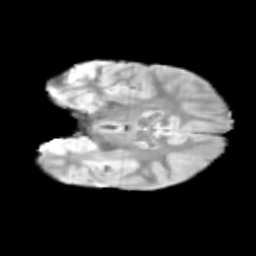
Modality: T2w
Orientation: coronal
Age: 11
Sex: male
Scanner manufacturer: siemens
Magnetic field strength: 3 T
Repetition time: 3.8 s
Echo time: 0.07 s